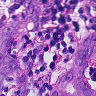
Metastatic tissue present: yes